Question: I was following <URL> video, and wonder why {ab | n>=1} is not a regular language?

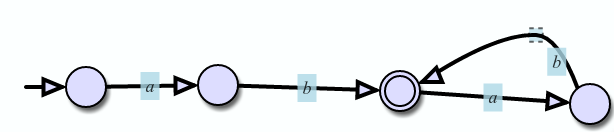
Answer: If you take the definition of "regular language" as "recognized by a finite automaton", let m be the number of states of such an automaton. If the automaton is to recognize ab, ab, ..., ab, the states of the automaton cannot be the same after it has read a, a, ..., a, leading to a contradiction.